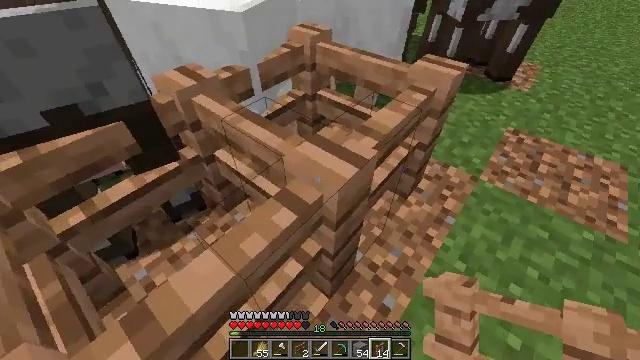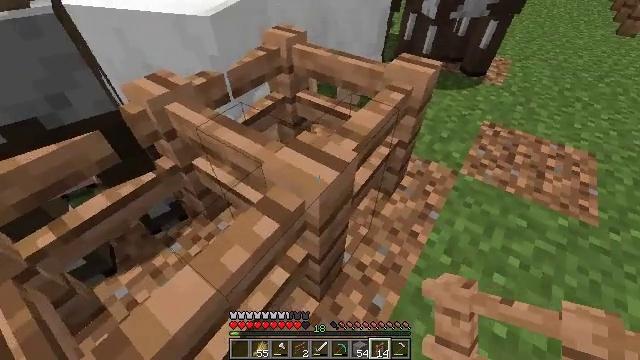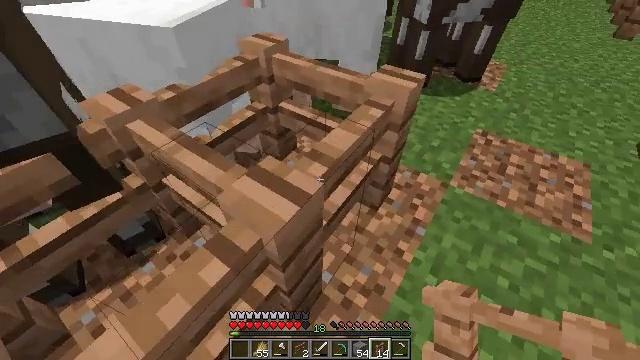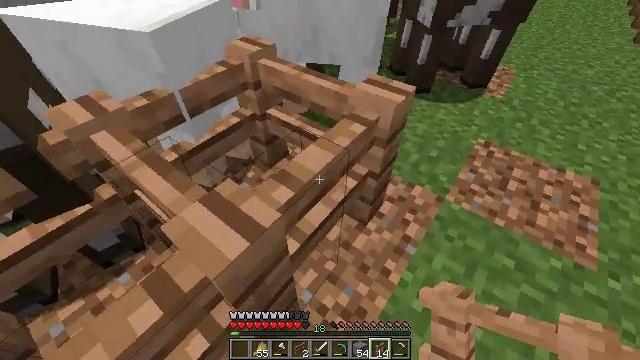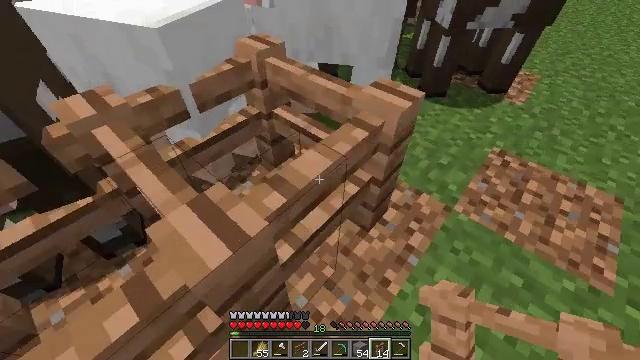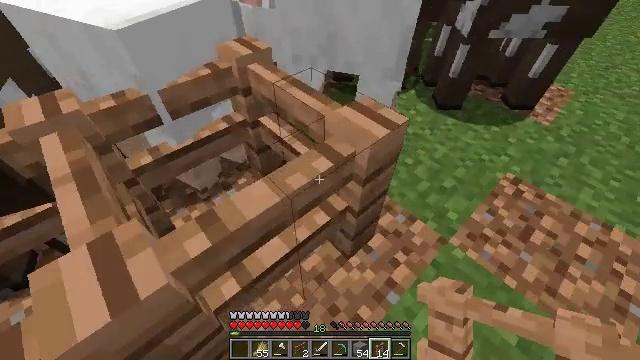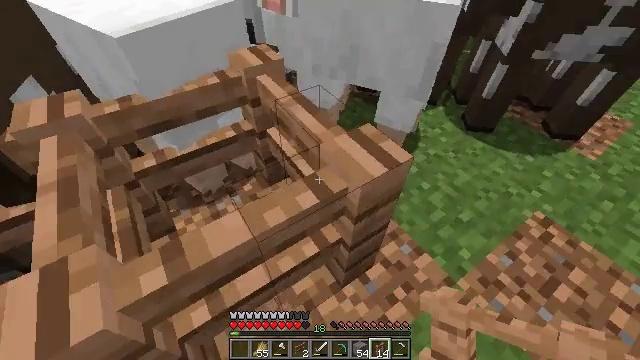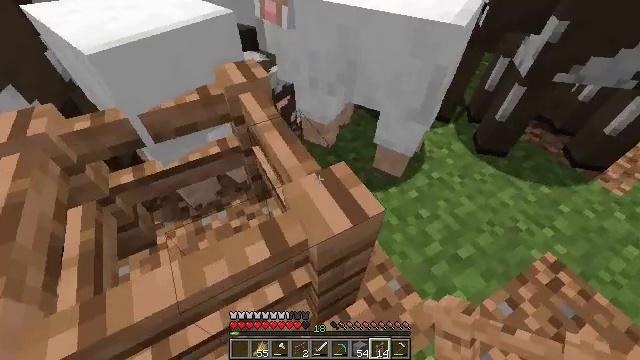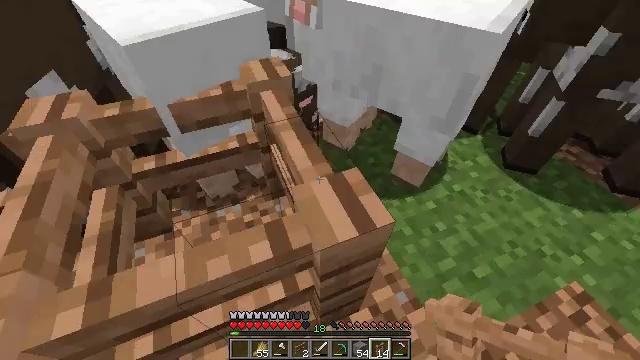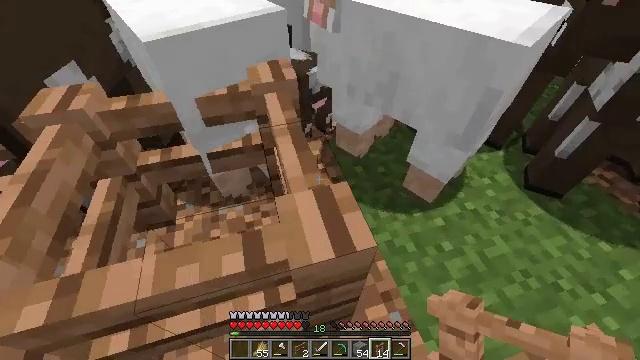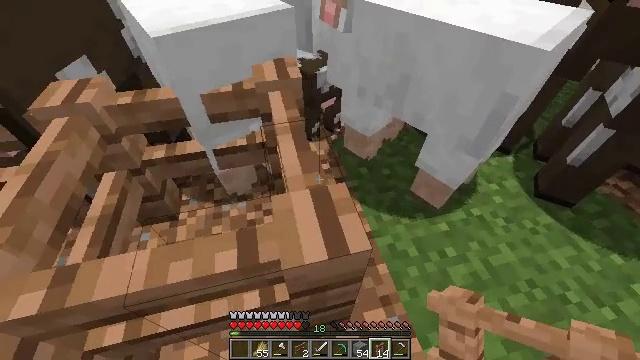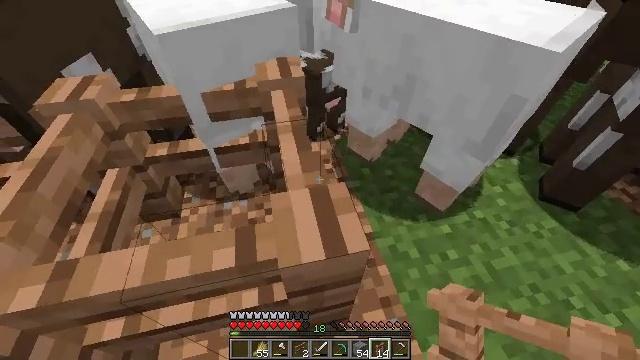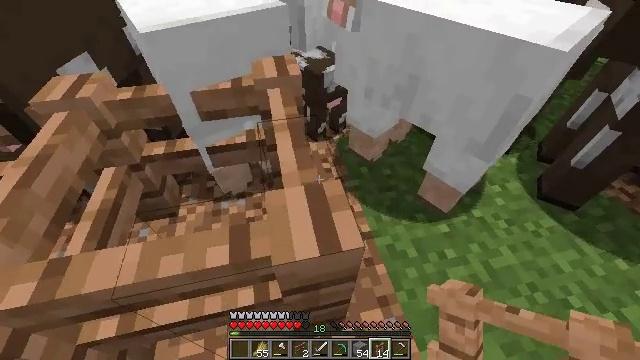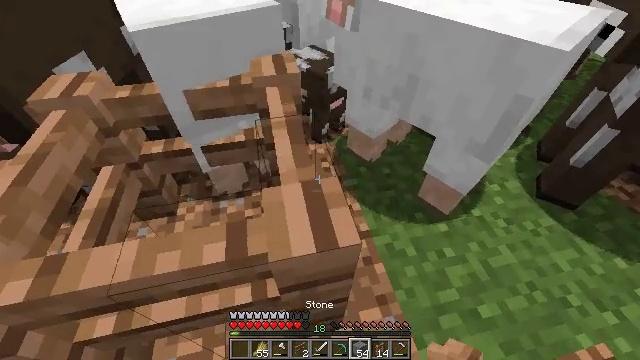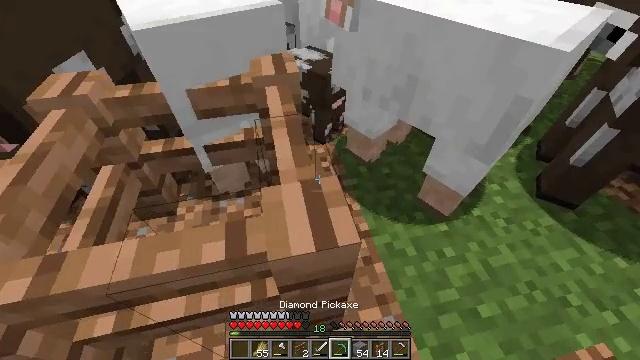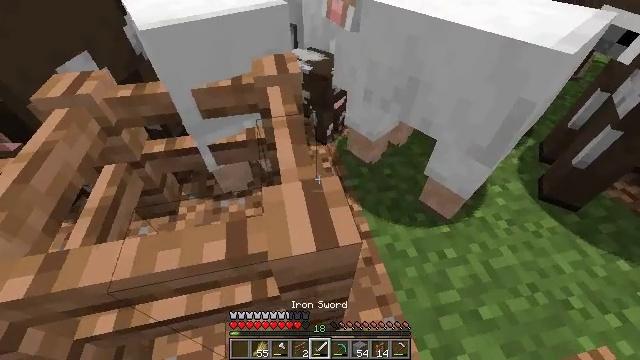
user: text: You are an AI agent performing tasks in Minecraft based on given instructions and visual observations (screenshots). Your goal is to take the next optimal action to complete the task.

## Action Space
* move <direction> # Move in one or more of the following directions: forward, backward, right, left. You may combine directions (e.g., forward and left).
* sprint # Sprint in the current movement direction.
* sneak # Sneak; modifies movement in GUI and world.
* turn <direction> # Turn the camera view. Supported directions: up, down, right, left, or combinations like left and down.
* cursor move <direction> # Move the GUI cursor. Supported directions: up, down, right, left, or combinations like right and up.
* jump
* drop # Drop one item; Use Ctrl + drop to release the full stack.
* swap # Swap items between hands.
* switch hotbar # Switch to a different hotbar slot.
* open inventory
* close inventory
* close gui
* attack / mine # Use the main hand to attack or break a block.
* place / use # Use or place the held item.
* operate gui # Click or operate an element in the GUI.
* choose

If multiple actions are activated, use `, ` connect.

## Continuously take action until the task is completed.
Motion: motion action
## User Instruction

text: Break the jungle fence to collect it.
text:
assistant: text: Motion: move forward and move right, turn right
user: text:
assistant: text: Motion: move forward and move right
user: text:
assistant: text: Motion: move forward and move right, turn left
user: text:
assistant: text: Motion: move forward and move right, turn left
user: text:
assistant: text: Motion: move forward and move right, turn left
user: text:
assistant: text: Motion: move forward and move right, turn left
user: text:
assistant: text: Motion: move forward and move right, turn left
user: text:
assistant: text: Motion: turn left
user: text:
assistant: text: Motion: turn left
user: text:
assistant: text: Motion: turn left
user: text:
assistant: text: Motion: turn left
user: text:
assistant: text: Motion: no_op
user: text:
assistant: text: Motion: no_op
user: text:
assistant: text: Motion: no_op
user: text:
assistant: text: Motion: no_op
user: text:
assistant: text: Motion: move forward and move right, turn up
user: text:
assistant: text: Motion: move forward and move right, turn left
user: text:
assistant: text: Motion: move forward and move right, turn left and up
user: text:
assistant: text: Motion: move forward and move right, turn left
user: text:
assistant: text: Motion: turn left
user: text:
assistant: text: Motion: turn left and up
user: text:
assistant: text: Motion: turn left
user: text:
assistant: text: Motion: turn left
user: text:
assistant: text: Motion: turn left
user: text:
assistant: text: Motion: no_op
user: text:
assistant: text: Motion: no_op
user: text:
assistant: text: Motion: no_op
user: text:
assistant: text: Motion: no_op
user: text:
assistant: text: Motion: no_op
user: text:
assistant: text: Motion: move forward and move right